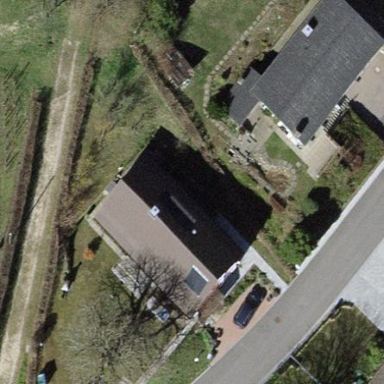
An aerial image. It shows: Brown house with gabled roof oriented along its length.